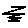
Label: zigzag